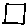
Label: square